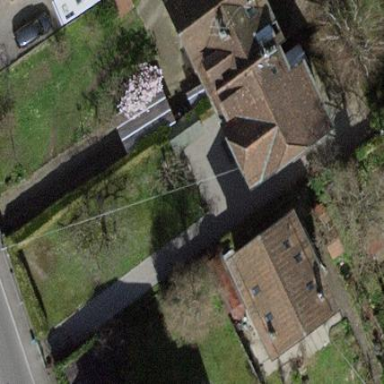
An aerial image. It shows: Garden surrounded by fence.